Question: This may be my ignorance but I'm having an issue with the style of my Combo Box disappearing at run time but not in the editor. I have:
'''
<DataTemplate x:Key="DropDownSelectTemplate">
<Grid>
<ComboBox x:Name="cb"
ItemsSource="{Binding Source={StaticResource HookCollection}, Path=Collect }"
DisplayMemberPath="Device"
SelectedItem="{Binding Path=HookCollection.SelectedItem}"
>
</ComboBox>
<TextBlock x:Name="tb" Foreground="#858585" IsHitTestVisible="False" Padding="4,1,0,0" Visibility="Hidden">
<Italic>Select A Device</Italic>
</TextBlock>
</Grid>
<DataTemplate.Triggers>
<Trigger SourceName="cb" Property="SelectedItem" Value="{x:Null}">
<Setter TargetName="tb" Property="Visibility" Value="Visible"/>
</Trigger>
</DataTemplate.Triggers>
</DataTemplate>
'''
With...
'''
<ContentControl ContentTemplate="{DynamicResource DropDownSelectTemplate}" Margin="5,0" Height="20" Grid.Row="1" Grid.Column="2" Panel.ZIndex="1" />
'''
My goal: Have a databinded combo box. I'm not asking for much...
My result:

So, what can I do to keep the default style, or, at maximum be able to change the settings of the text display of the combo box but not get rid of the background, window effect and more.
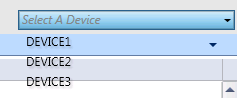
Answer: Try setting a background for the combobox and/or textblock(s). Add
'''
background="#FFFFFF"
'''
into both (in the Xaml) and then see what happens. If it comes out with a white background then great